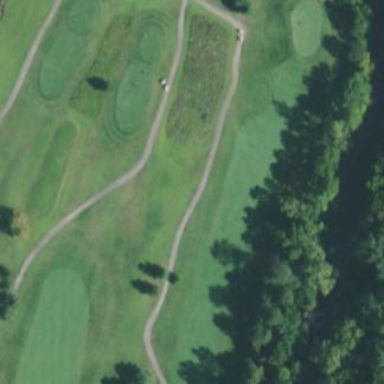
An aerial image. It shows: Grassy area designated as golf fairway.